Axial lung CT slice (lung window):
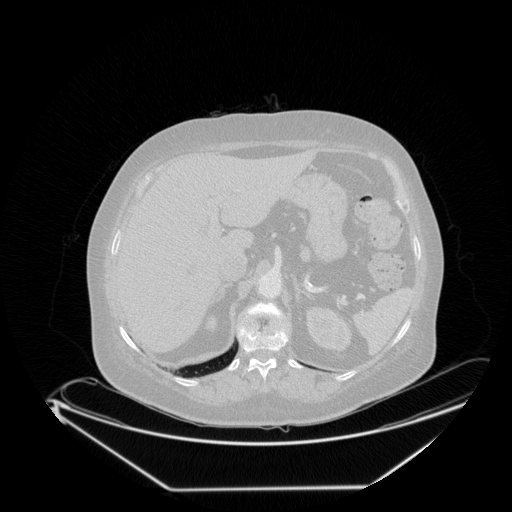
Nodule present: no